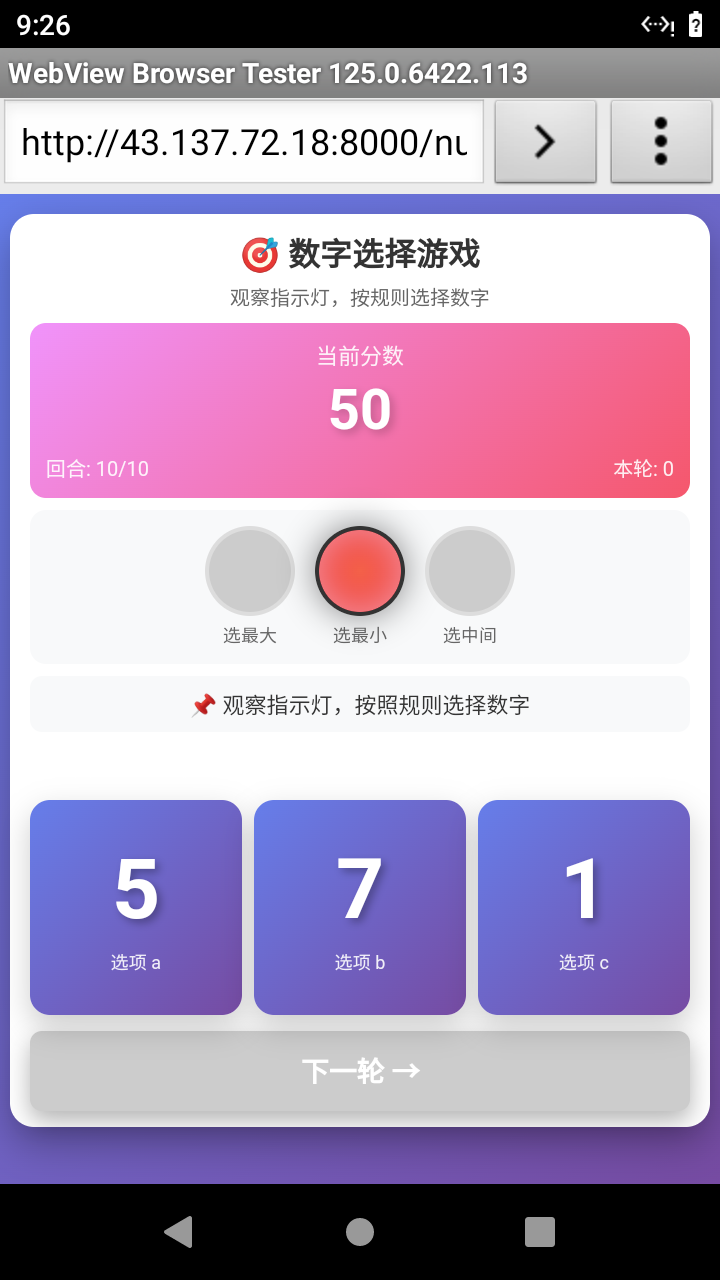

Select the correct number based on the traffic light color.
Answer: 2